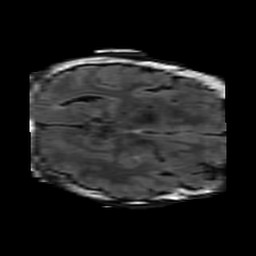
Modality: FLAIR
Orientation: axial
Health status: ill
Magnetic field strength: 3 T